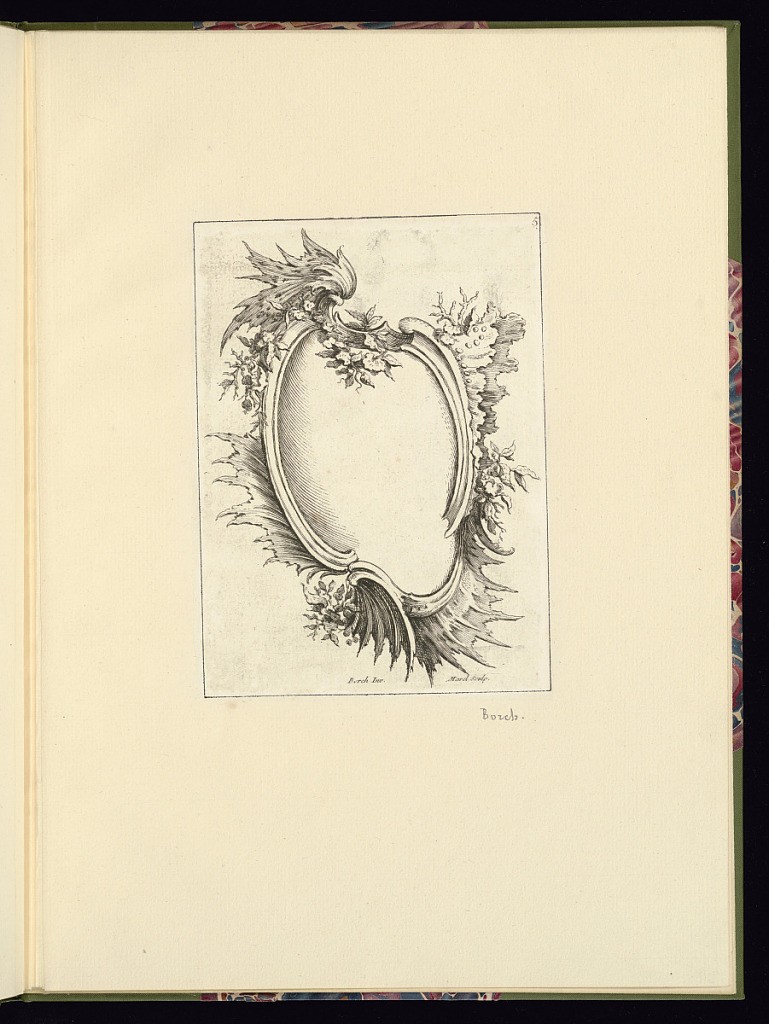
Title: Cartouche Design
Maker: Borch, active mid 18th century
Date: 1729–68
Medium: Etching and engraving on paper
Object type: Print
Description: Design for an asymmetrical cartouche framed by c-scrolls, foliate branches, coral, and wave motifs. The plate is signed and numbered.